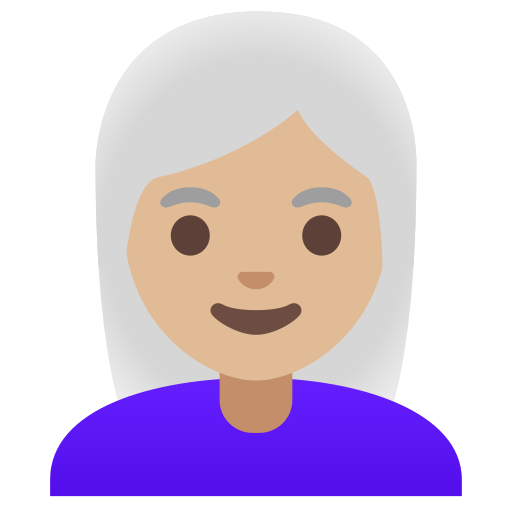
Emoji: 👩🏼‍🦳